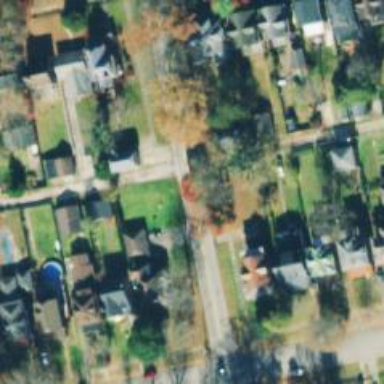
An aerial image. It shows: Neighborhood.